Question:
Here is my css code
'''
*{
background:#444;
margin:0;
padding:0;
}
.display{
width:100%;
min-height:100%;
background:green;
position:fixed;
}
.one{
width:100%;
height:300px;
margin-top:-200px;
background:red;
transform: rotate(45deg);
}
.two{
width:100%;
height:450px;
margin-top:200px;
background:blue;
transform: rotate(45deg);
}
'''
I've try to achieve similar positioning here is my Code is <URL>
- What could you suggest me to achieve similar positioning?
Is it good to use transform for 4 div images and positioning them?
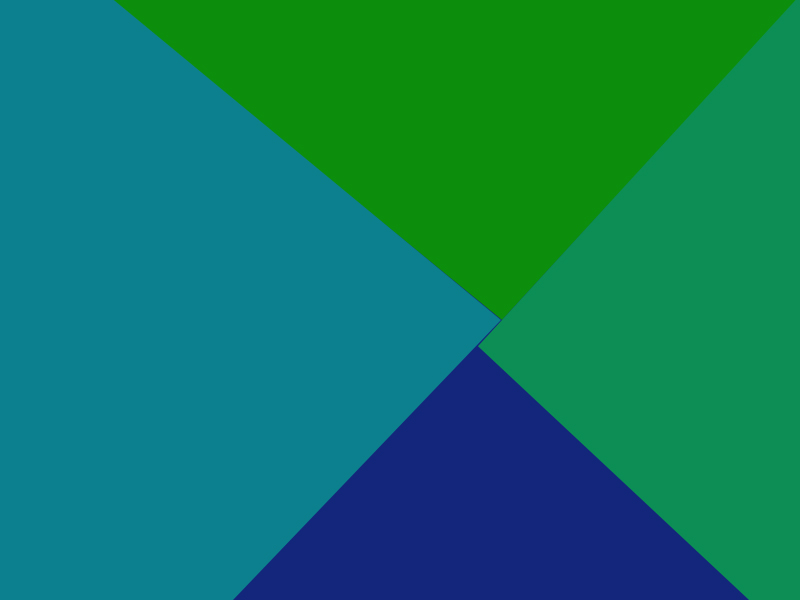
Answer: Assuming this is a background, let's simplify it with a single HTML element.
- Top and bottom background colors are a single gradient with two colors- left and right background colors are ':before' and ':after' pseudo elements rotated with 'transform: rotate'- The before and after pseudo elements get 'z-index: 1'. Elements that should be above them get 'position: relative' and 'z-index: 2'
## Example
'''
body {
background: #212121;
}
div {
background: #F00;
height: 500px;
width: 500px;
position: relative;
overflow: hidden;
background: linear-gradient(to bottom, #EB1249 0%, #EB1249 50%, #251F39 50%, #251F39 100%);
margin: 0 auto;
}
div:before {
content: '';
display: block;
position: absolute;
top: 0;
left: -70%;
transform: rotate(45deg);
background: #fce4ec;
width: 100%;
height: 100%;
z-index: 1;
}
div:after {
content: '';
display: block;
position: absolute;
top: 0;
right: -59.3%;
transform: rotate(45deg);
background: #F5B8A2;
width: 90%;
height: 100%;
z-index: 1;
}
'''
'''
<div></div>
'''